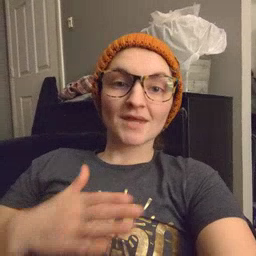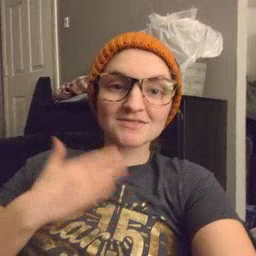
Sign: happy